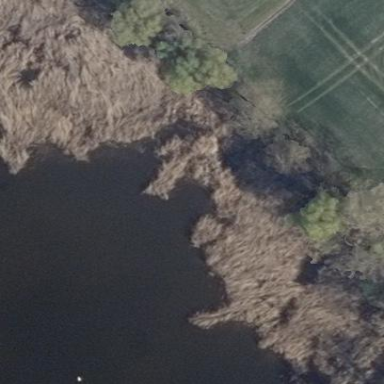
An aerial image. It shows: Swamp in wetland area.